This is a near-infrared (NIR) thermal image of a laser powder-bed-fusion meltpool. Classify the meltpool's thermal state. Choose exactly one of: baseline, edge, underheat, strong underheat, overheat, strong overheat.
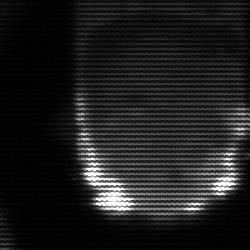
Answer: baseline